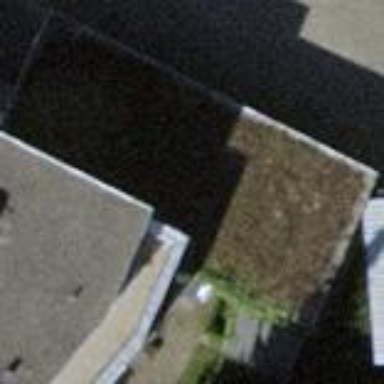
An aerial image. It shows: Flat-roofed building.